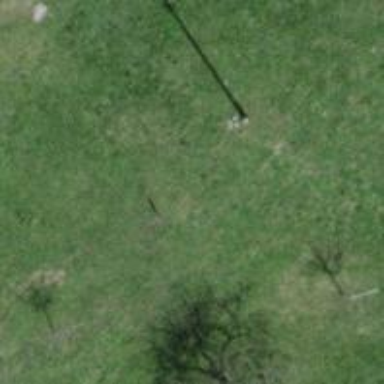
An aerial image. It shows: Power pole.